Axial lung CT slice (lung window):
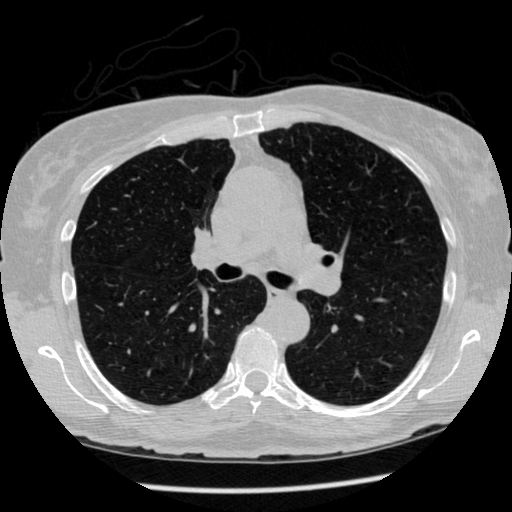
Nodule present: no